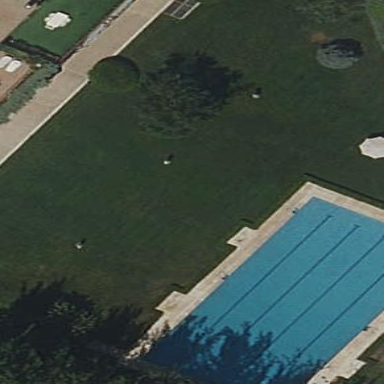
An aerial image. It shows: Swimming pool located in leisure land.